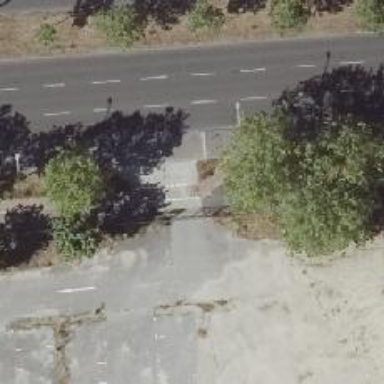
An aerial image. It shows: Asphalt path.